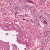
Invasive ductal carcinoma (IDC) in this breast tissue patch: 0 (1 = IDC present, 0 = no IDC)